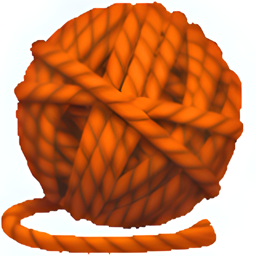
Name: ball of yarn
Emoji: 🧶
Group: Activities
Sub-group: arts & crafts